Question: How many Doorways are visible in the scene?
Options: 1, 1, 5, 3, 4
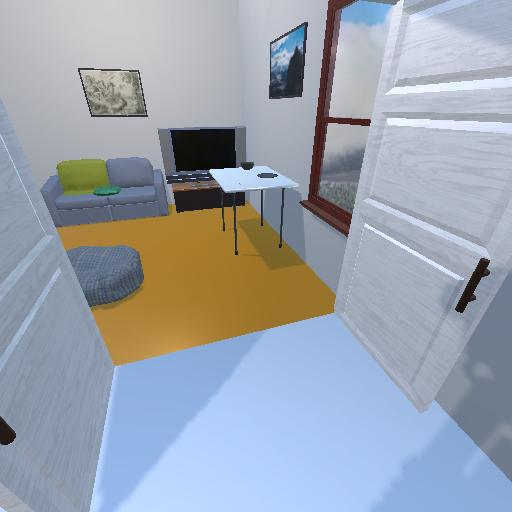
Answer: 1